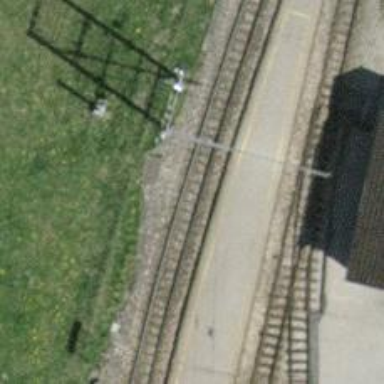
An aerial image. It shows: Narrow-gauge railway track electrified by contact line.